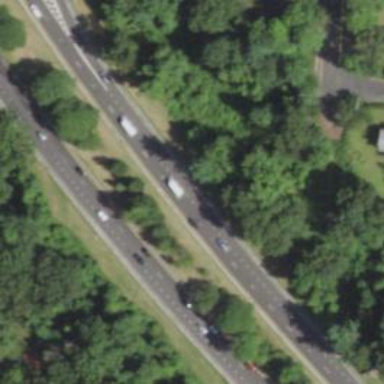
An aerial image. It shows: Motorway junction.